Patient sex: M
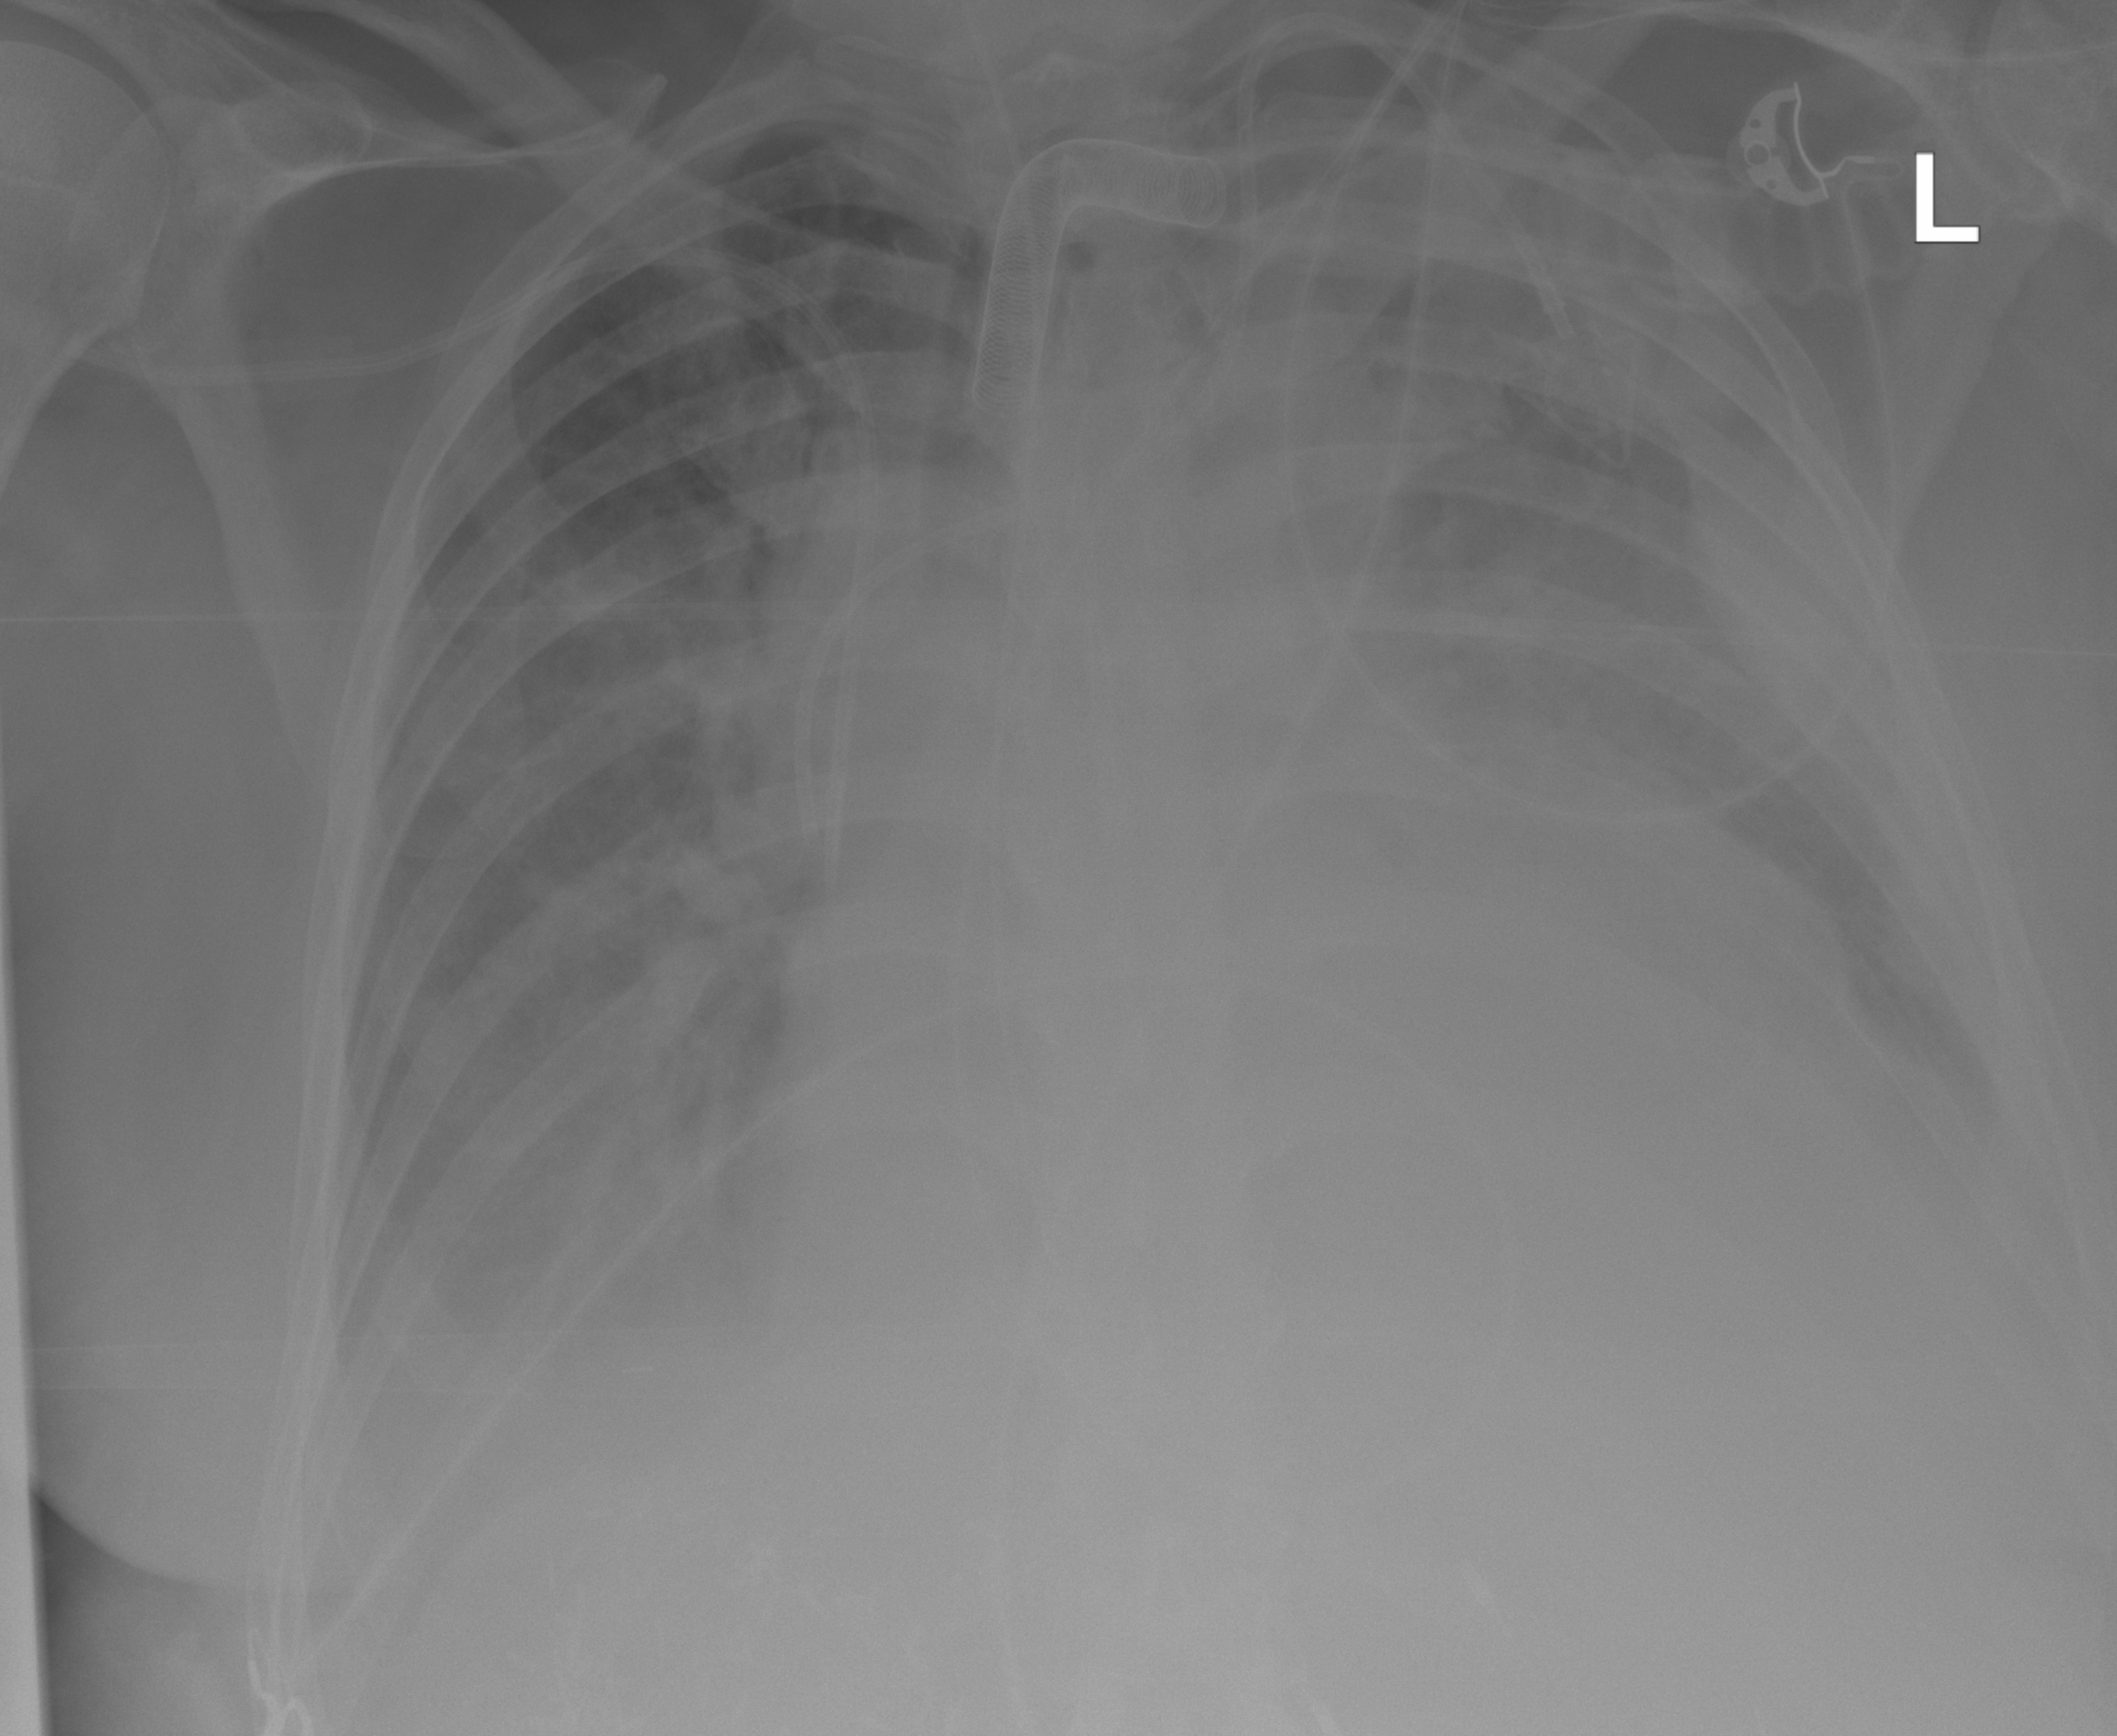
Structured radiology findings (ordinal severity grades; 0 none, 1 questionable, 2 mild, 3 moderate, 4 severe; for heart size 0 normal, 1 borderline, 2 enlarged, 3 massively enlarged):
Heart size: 2
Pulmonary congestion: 2
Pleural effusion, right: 2
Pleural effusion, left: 3
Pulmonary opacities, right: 3
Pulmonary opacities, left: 3
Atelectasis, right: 2
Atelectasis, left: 2